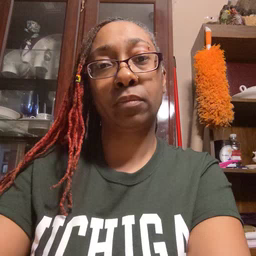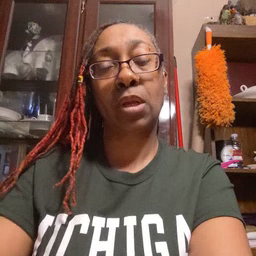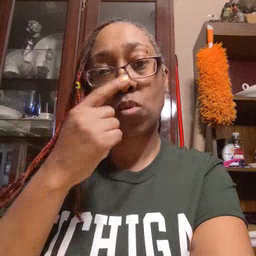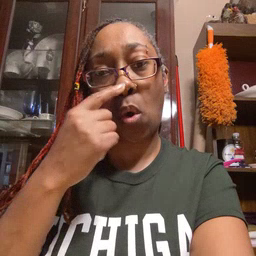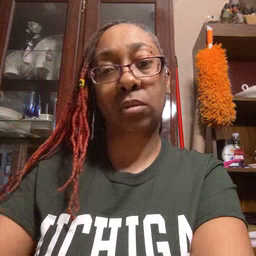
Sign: nose